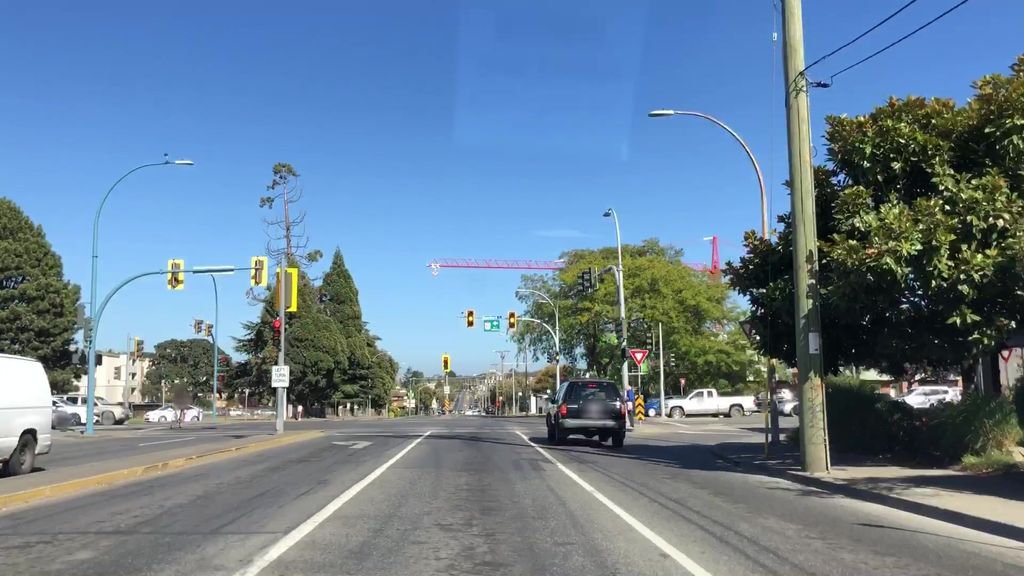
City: victoria